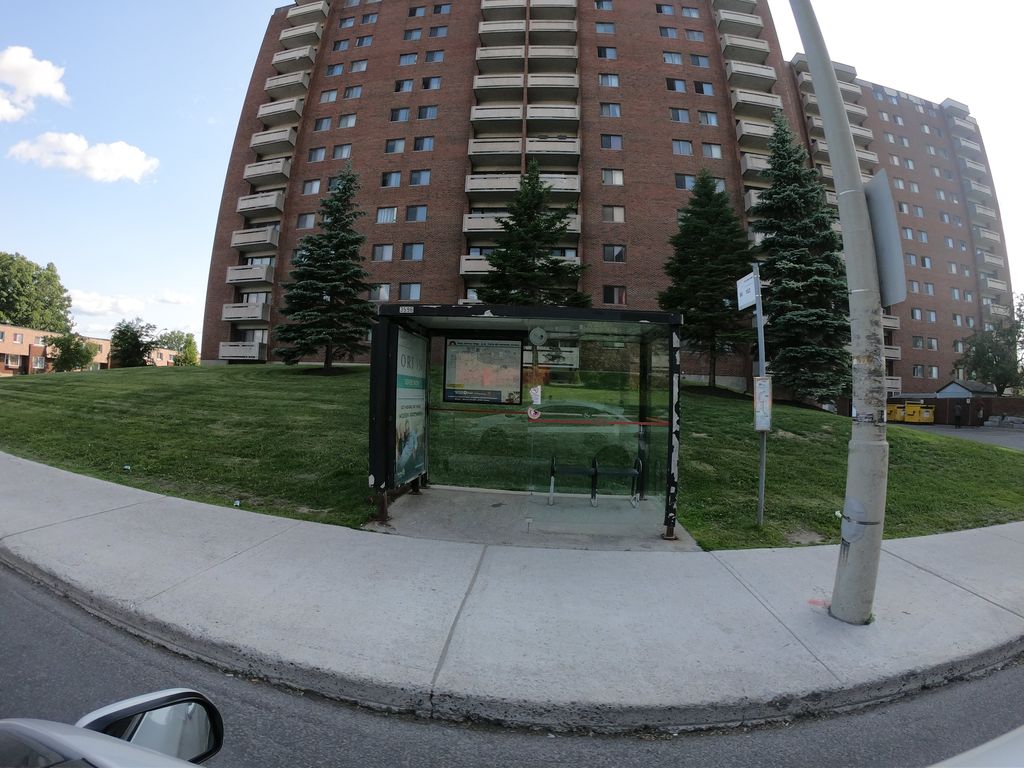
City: ottawa-gatineau